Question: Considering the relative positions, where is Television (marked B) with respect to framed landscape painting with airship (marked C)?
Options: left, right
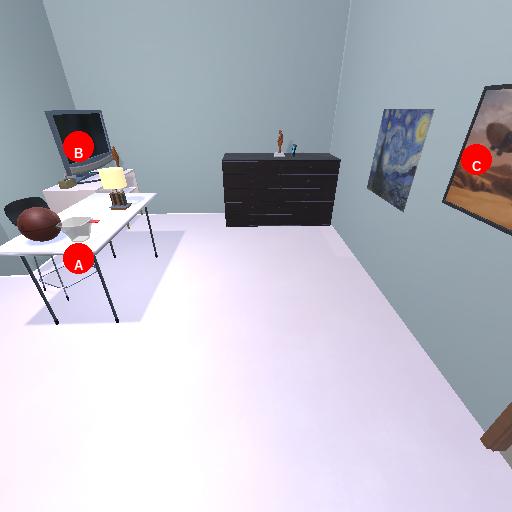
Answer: left